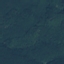
Label: Forest